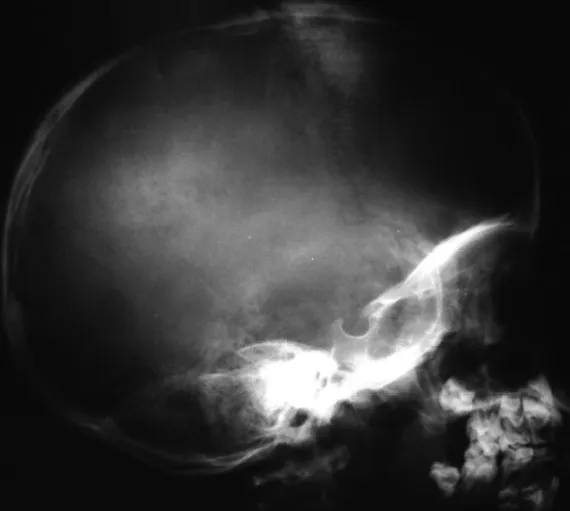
Post-treatment lateral radiograph of skull vault showing sclerosis in and around the lesion. The sclerosis seems to be bridging the diastasis.
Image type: radiology (x_ray)